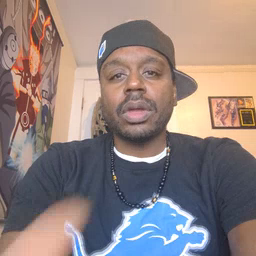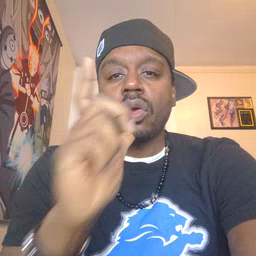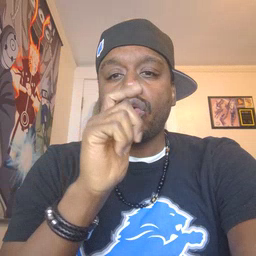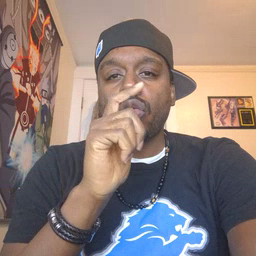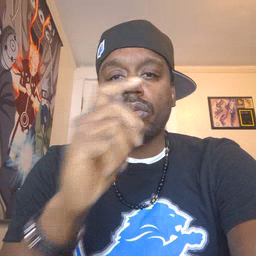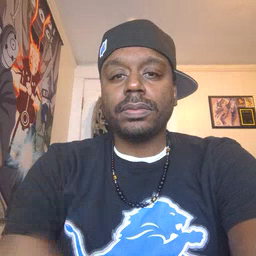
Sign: who